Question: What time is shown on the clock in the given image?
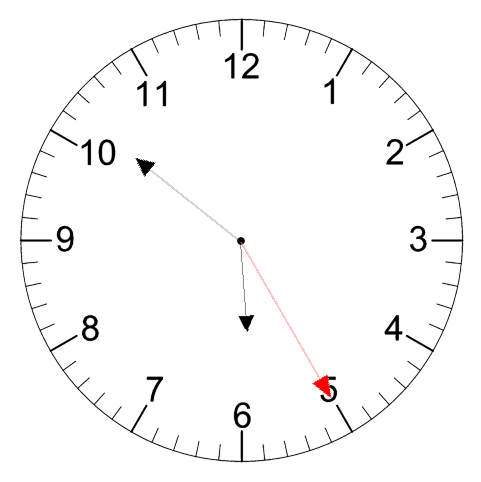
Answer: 05:51:25